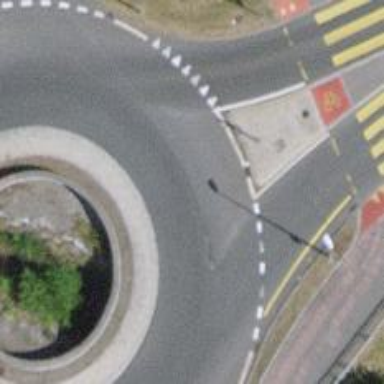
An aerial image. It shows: Road with "give way" sign.